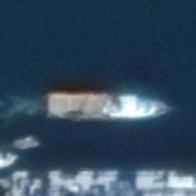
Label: civil